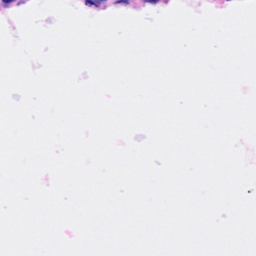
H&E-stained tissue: Breast